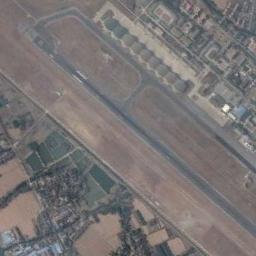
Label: airport